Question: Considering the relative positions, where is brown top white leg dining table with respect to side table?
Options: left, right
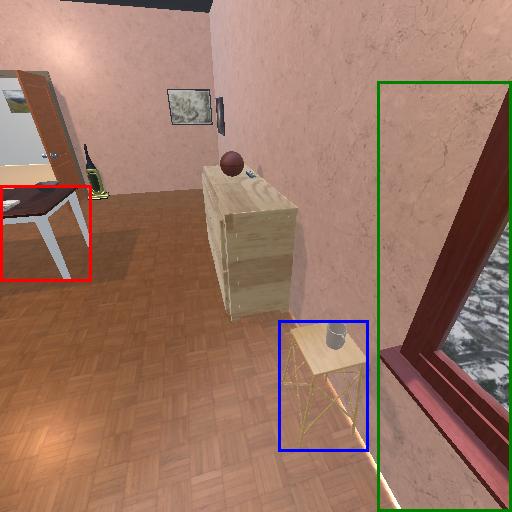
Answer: left